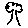
Label: tree